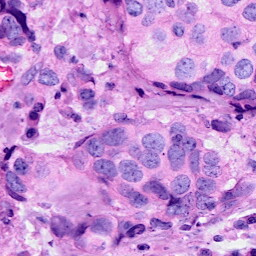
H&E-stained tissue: Breast